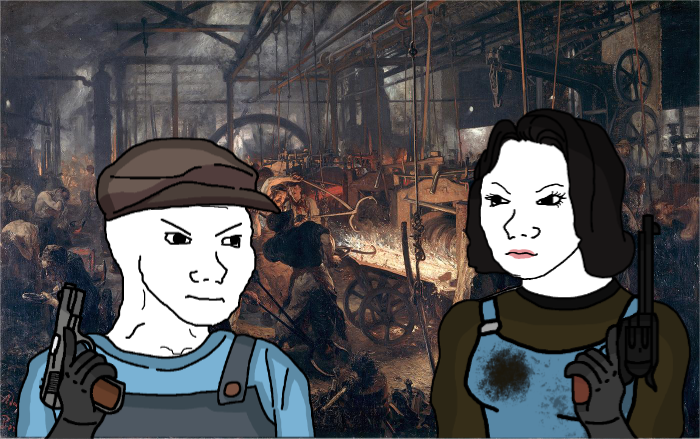
Label: 5_Wojak_with_Background